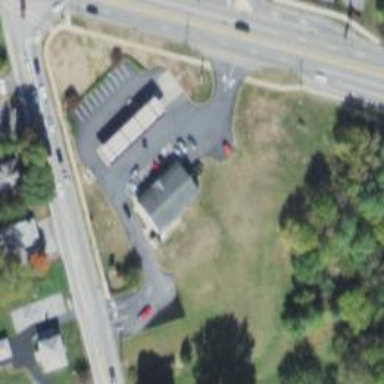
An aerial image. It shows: Convenience shop.